Question: This is a snake game. How many steps do you need to take from the current state to eat two foods one after another (regardless of the order of the two foods)?
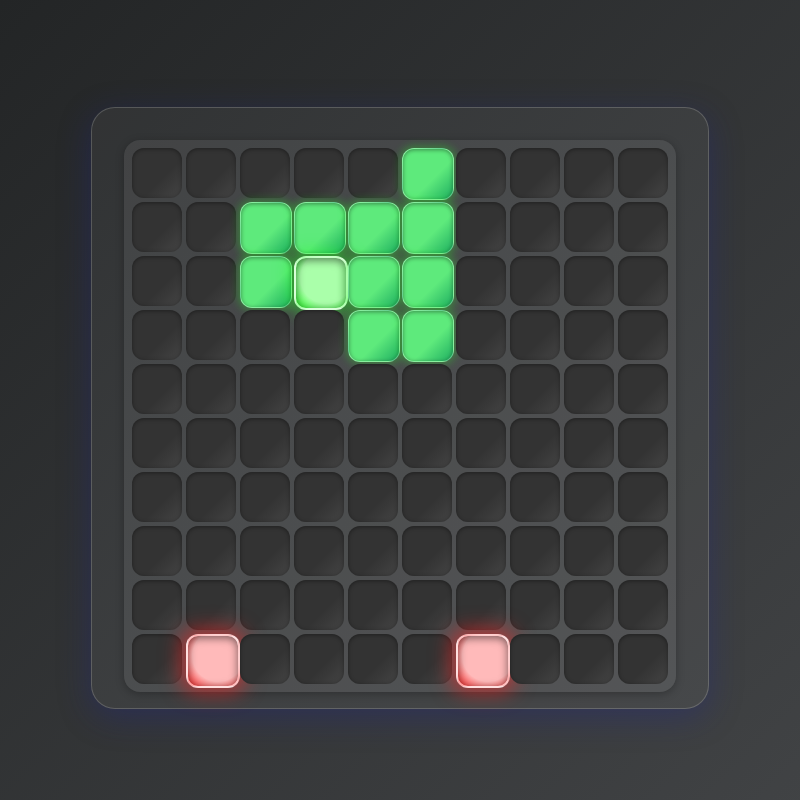
Answer: 14